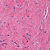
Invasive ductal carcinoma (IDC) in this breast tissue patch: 0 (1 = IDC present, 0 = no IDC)